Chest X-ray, PA view. Patient: 32 years old, sex F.
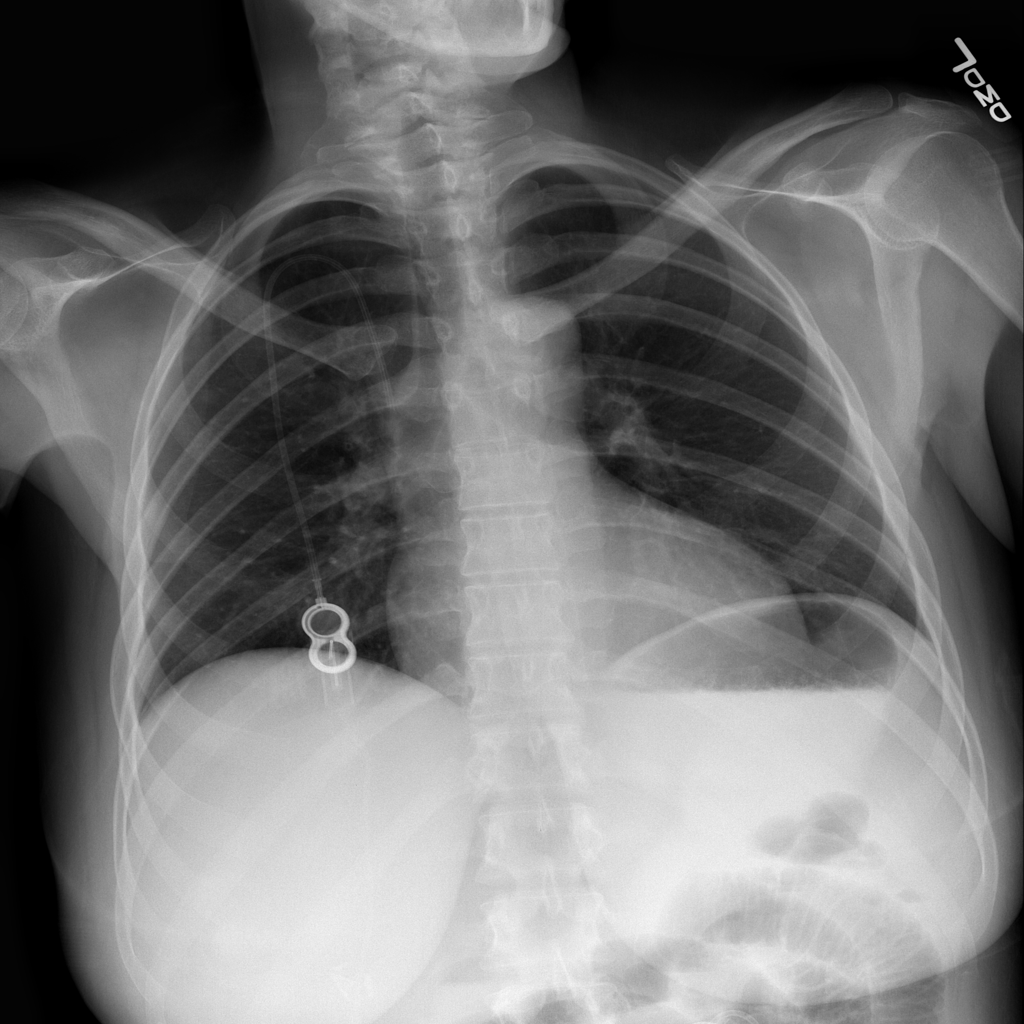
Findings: No Finding